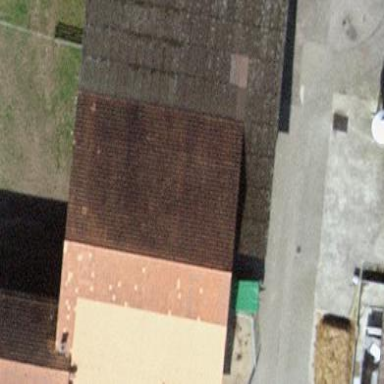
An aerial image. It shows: Gabled roof farm building.